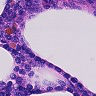
Metastatic tissue present: no